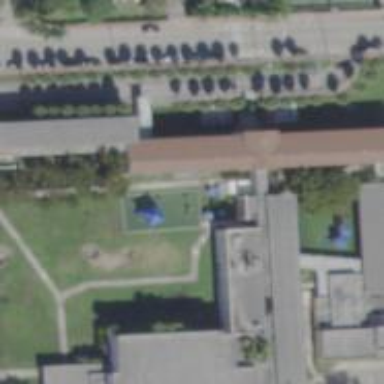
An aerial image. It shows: School.